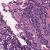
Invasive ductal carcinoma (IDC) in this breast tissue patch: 1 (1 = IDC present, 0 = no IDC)